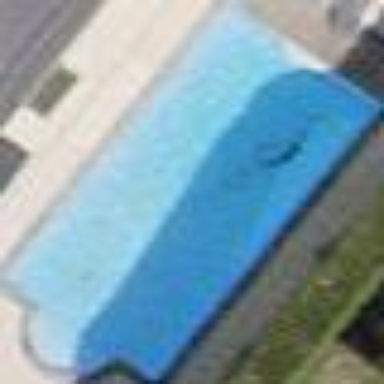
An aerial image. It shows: Outdoor swimming pool in leisure land.